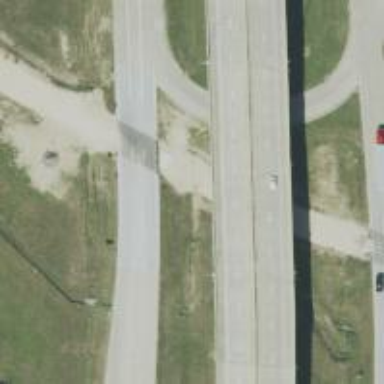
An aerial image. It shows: Bridge on expressway.